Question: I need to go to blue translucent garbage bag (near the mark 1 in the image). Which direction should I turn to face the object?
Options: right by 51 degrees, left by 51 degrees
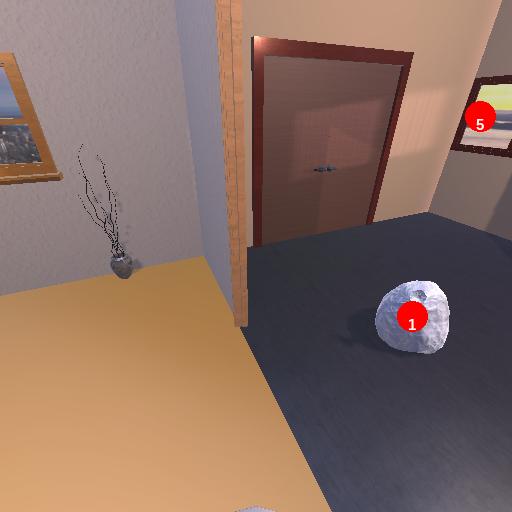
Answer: right by 51 degrees